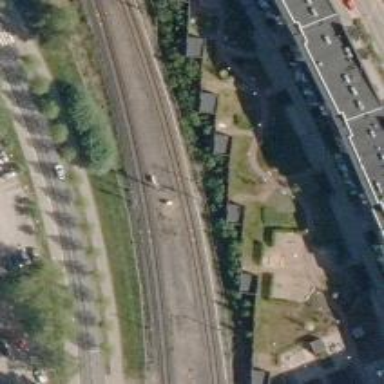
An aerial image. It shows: Railway signal.